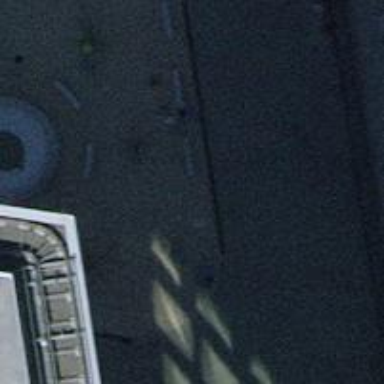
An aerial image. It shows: Bench for seating.